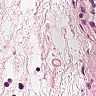
Metastatic tissue present: no